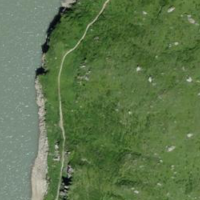
EUNIS habitat code: 23
Species observed at this site:
Campanula barbata